Question: I have seen some examples here, but none of them are really doing what I want. I can have up to 100 rows according to bale numbers in the database that I am pulling from. I have the backend working and all, but the problem is the rows just span across horizontally when I want them to show as new rows for each bale number (the new row starts after each exit weight). What's the best/correct way to go about this? I am trying to do all this logic using PHP. If I just wrap the td tags in my PHP for each with tr tags, then I just get the a long vertical display of data... I'm stuck. Thanks!

You can see the html, my JS and PHP are (separate files):
HTML
'''
<table id="table" align="center">
<thead>
<tr>
<th>Bale #</th>
<th>Cable #</th>
<th>Shipping #</th>
<th>GP Cable Type</th>
<th>Exit Weight</th>
</tr>
</thead>
<tbody id="bale_data">
</tbody>
</table>
'''
JS
'''
function baleData() {
$.ajax({
url: './php/baleData.php',
success: function(data) {
$('#bale_data').append(data);
},
error: function(xrs, thrownError, xhr) {
alert("Ajax Error" + xrs.status + thrownError + xhr.status);
}
});
};
'''
PHP
'''
//Create array
$column = array("bale_no","cable_no","shipment_no","gp_cable_type","exit_weight");
//Define JSON array
$array = array();
//Run SQL for each array value
for ($i=1; $i<=100; $i++) {
foreach ($column as $value) {
$sql="SELECT $value FROM bundle_lanes WHERE bale_no='$i'";
$result = mysql_query($sql) or die ('Error'.mysql_error());
while ($data = mysql_fetch_array($result)) {
print "<td><input value="".$data[$value].""></td>";
}
}
}
//Return array
print json_encode($array);
'''
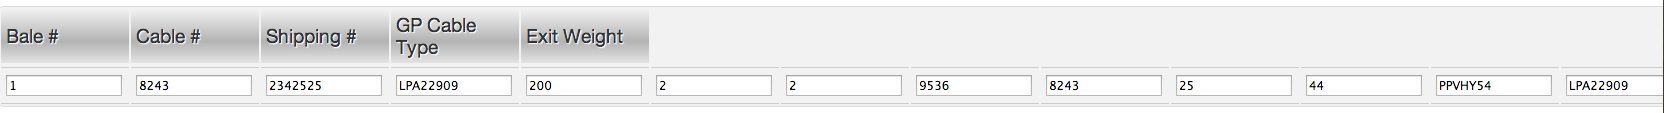
Answer: You're making more calls than you really need, and you're not creating a new row anywhere. This will be only 1 query per $i, though you can lessen that as well by limiting your query to just 100.
'''
$column = array("bale_no","cable_no","shipment_no","gp_cable_type","exit_weight");
//Define JSON array
$array = array();
//Run SQL for each array value
for ($i=1; $i<=100; $i++) {
$sql="SELECT ".implode(',',$column)." FROM bundle_lanes WHERE bale_no='$i'";
$result = mysql_query($sql) or die ('Error'.mysql_error());
while ($data = mysql_fetch_array($result)) {
print "<tr>";
foreach($column as $value)
print "<td><input value="".$data[$value].""></td>";
print "</tr>";
}
}
'''
If you want to get rid of that foreach, change your query to
'''
$sql="SELECT ".implode(',',$column)." FROM bundle_lanes LIMIT 100";
'''